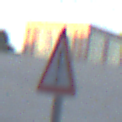
Verkehrszeichen: Gefahrenstelle
Umgebung: Outdoor, Urban
Tageszeit: SunriseSunset
Wetter: Clear
Licht: Natural
Jahreszeit: NotSpecified
Kontrast: LowContrast